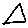
Label: triangle